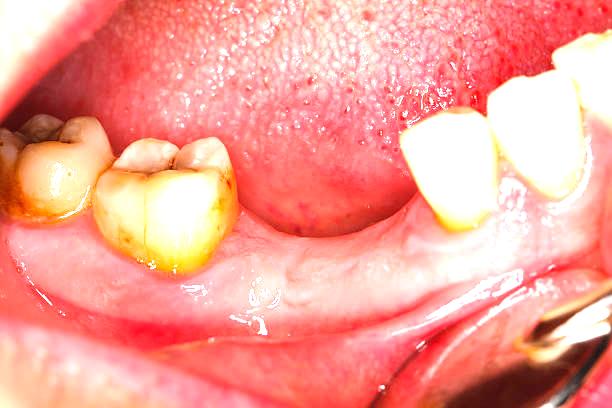
Condition: Gingivitis